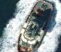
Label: Towing_vessel